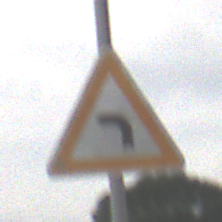
Verkehrszeichen: KurveLinks
Umgebung: Outdoor, Nature
Tageszeit: Midday
Wetter: PartlyCloudy
Licht: Natural
Jahreszeit: NotSpecified
Kontrast: MediumContrast